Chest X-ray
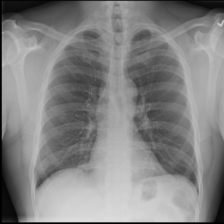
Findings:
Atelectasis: negative
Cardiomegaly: negative
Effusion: negative
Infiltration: negative
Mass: negative
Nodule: negative
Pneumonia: negative
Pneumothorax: negative
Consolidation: negative
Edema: negative
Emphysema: negative
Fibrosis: negative
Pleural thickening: negative
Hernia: negative